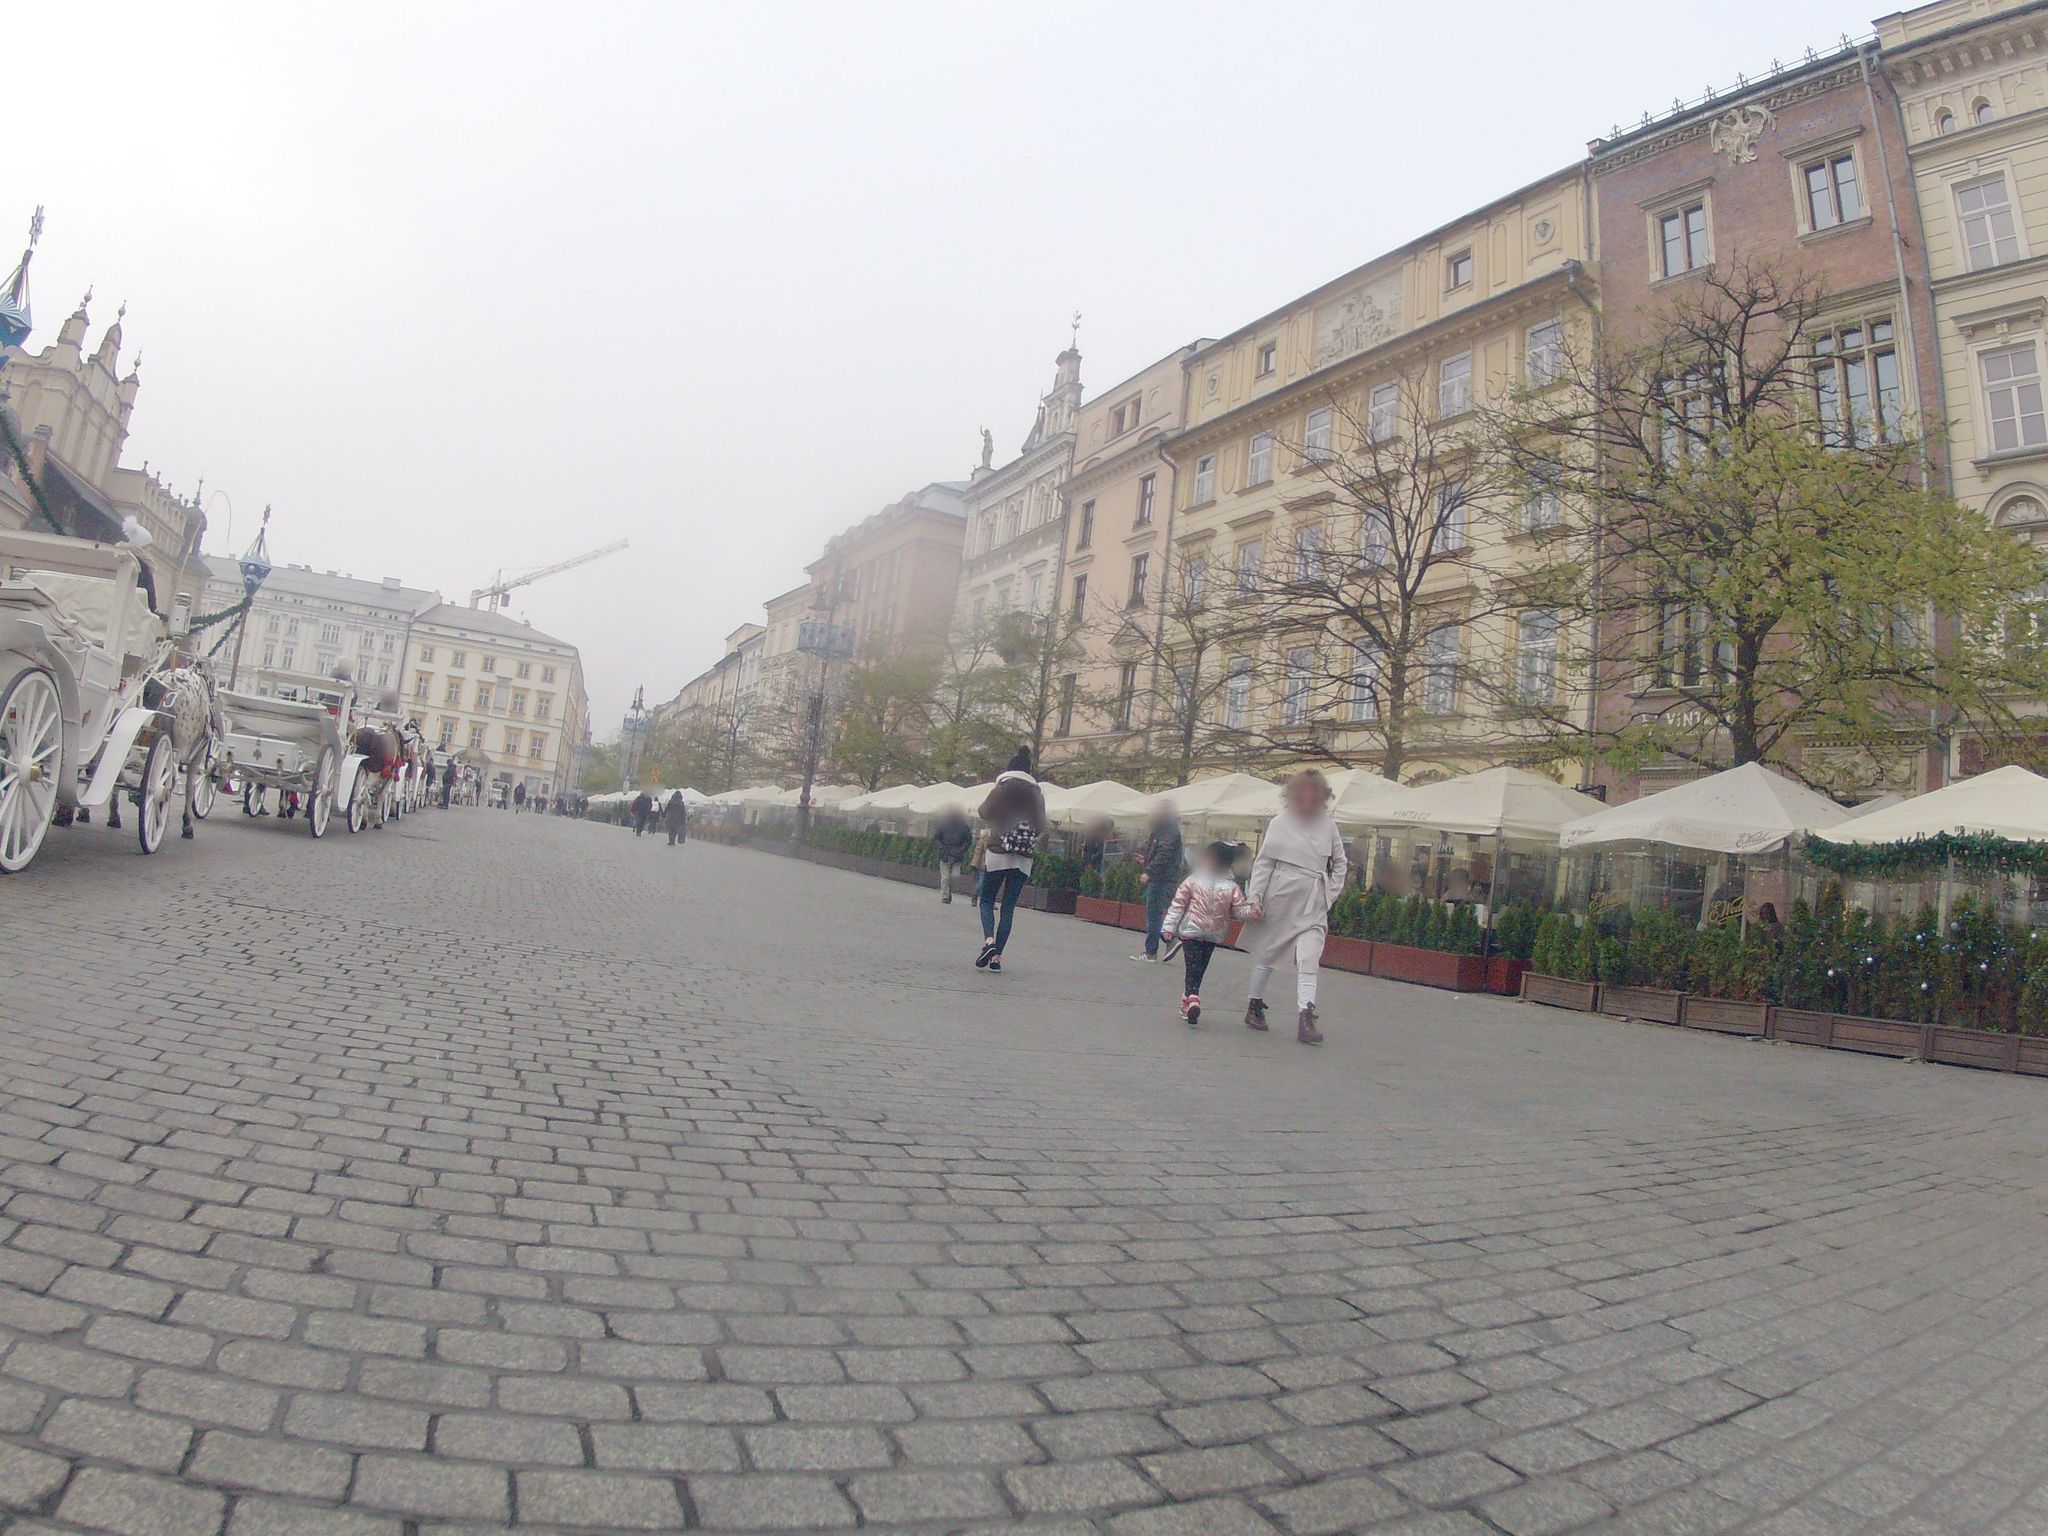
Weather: clear
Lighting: day
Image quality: good
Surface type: walking surface
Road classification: pedestrian
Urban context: urban centre
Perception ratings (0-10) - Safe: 3.63, Lively: 8.73, Beautiful: 8.16, Boring: 3.56, Depressing: 2.1, Wealthy: 9.48